【题型】选择题　【知识点】解析几何　【难度】easy
直线 $3x - 2y + 6 = 0$ 与曲线 $\dfrac{y^2}{9} - \dfrac{x|x|}{4} = 1$ 的公共点的个数是（ ）.
【解答】
\noindent A. 1 \hspace{2em} B. 2 \hspace{2em} C. 3 \hspace{2em} D. 4

\vspace{1em}

\noindent 【答案】B

\vspace{1em}

\noindent 【知识点】讨论椭圆与直线的位置关系、讨论双曲线与直线的位置关系

\vspace{1em}

\noindent 【分析】考虑 $x \geqslant 0$ 和 $x < 0$ 两种情况，画出曲线和直线图像，根据图像得到答案.

\vspace{1em}

\noindent 【详解】当 $x \geqslant 0$ 时，曲线 $\dfrac{y^2}{9} - \dfrac{x|x|}{4} = 1$，即 $\dfrac{y^2}{9} - \dfrac{x^2}{4} = 1$，双曲线右半部分；

\noindent 一条渐近线方程为：$y = \dfrac{3}{2}x$，直线与渐近线平行；

\noindent 当 $x < 0$ 时，曲线 $\dfrac{y^2}{9} - \dfrac{x|x|}{4} = 1$，即 $\dfrac{y^2}{9} + \dfrac{x^2}{4} = 1$，椭圆的左半部分；

\noindent 画出曲线和直线的图像，如图所示：

\vspace{1em}

\noindent 根据图像知有 2 个公共点.

\noindent 故选：B

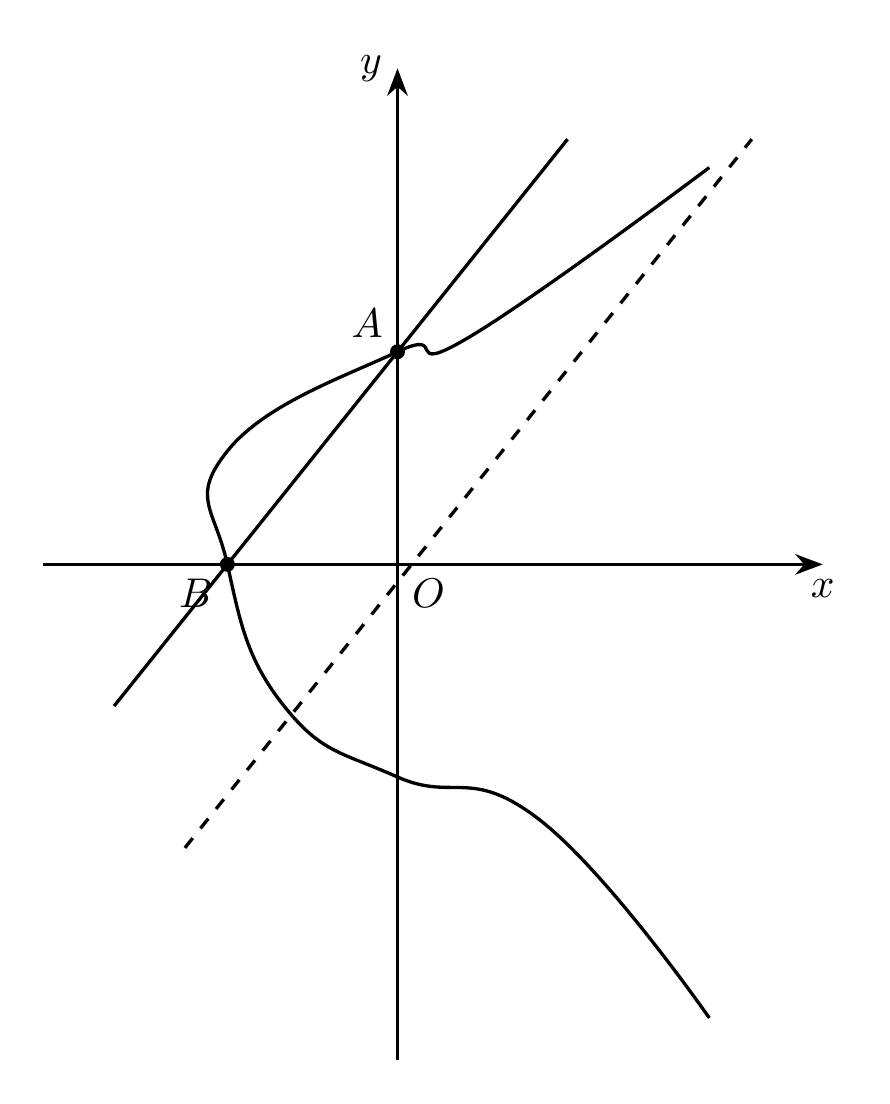